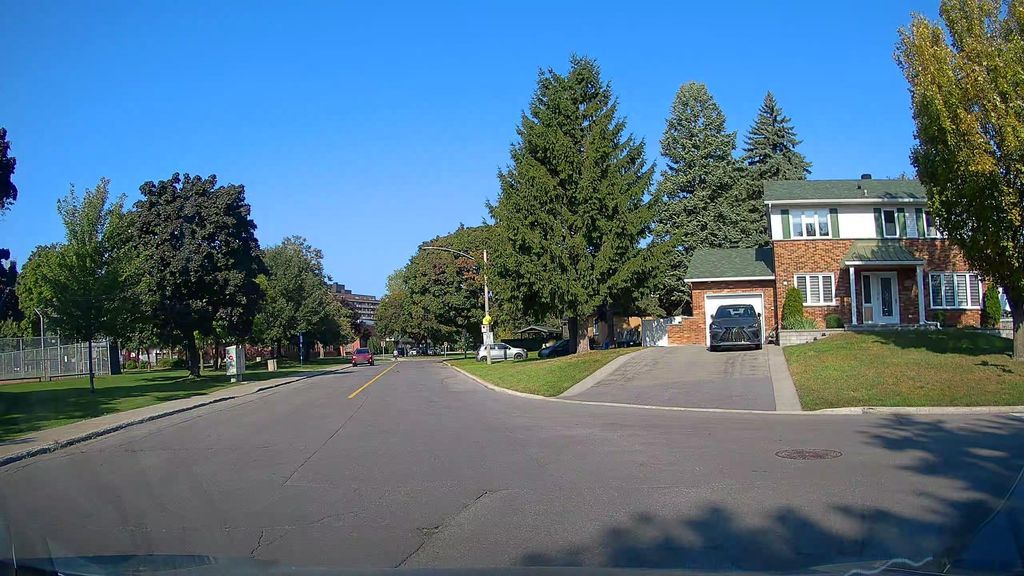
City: montreal